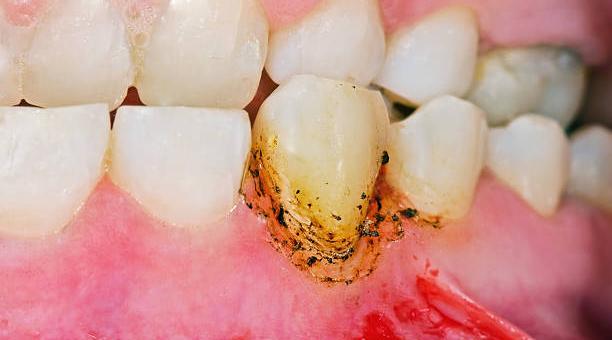
Condition: Calculus